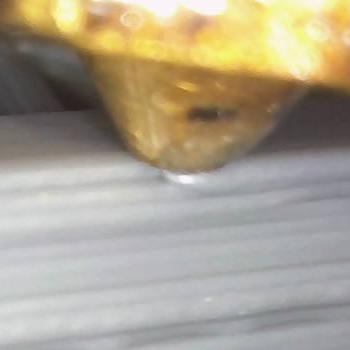
Flow rate: 144%